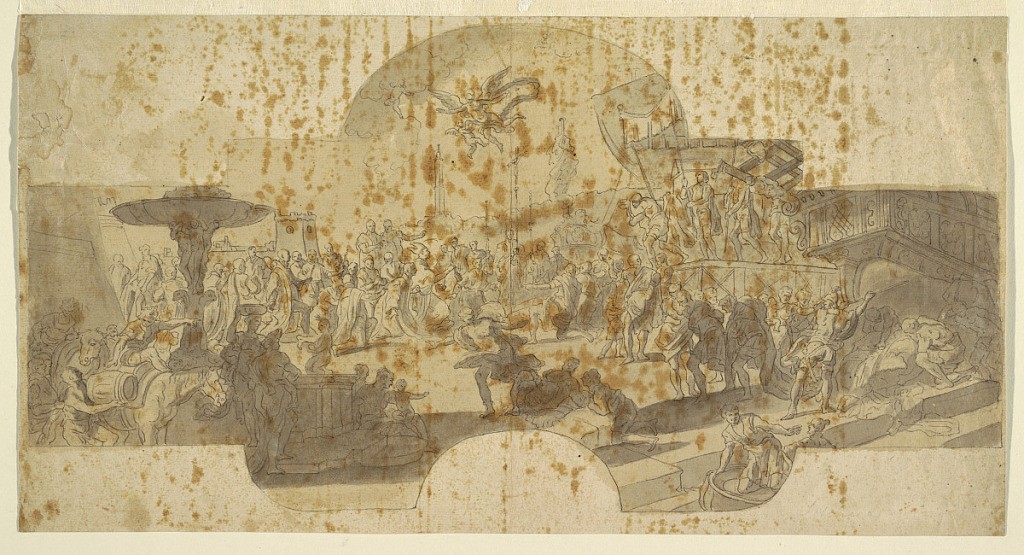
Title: Study for a fresco for the hall of the Senate, Genova: The relics of St. John Baptist are brought to Genova
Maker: Francesco Solimena, Italian, 1657–1747
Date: ca. 1715
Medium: Brush and gray wash, pen and ink, over graphite on paper.
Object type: Drawing
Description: At right the dock with ships.  At left, a procession headed by the archbishop and the doge. In the foreground left, people around a fountain; right: captives are driven away and good unloaded.  The bearers of the bier are still under a canopy on the ship in the center.